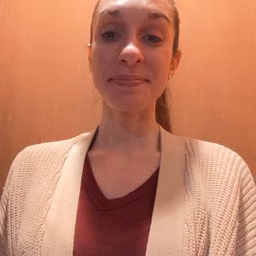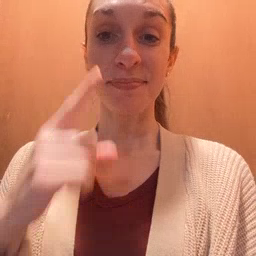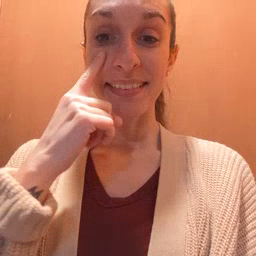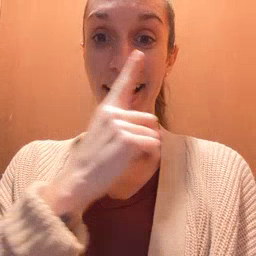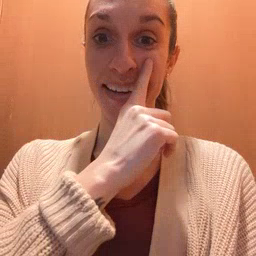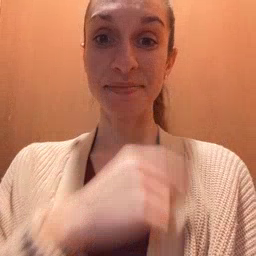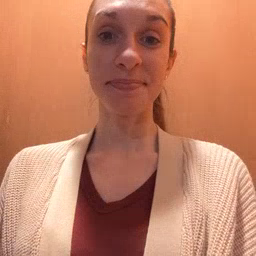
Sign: eye